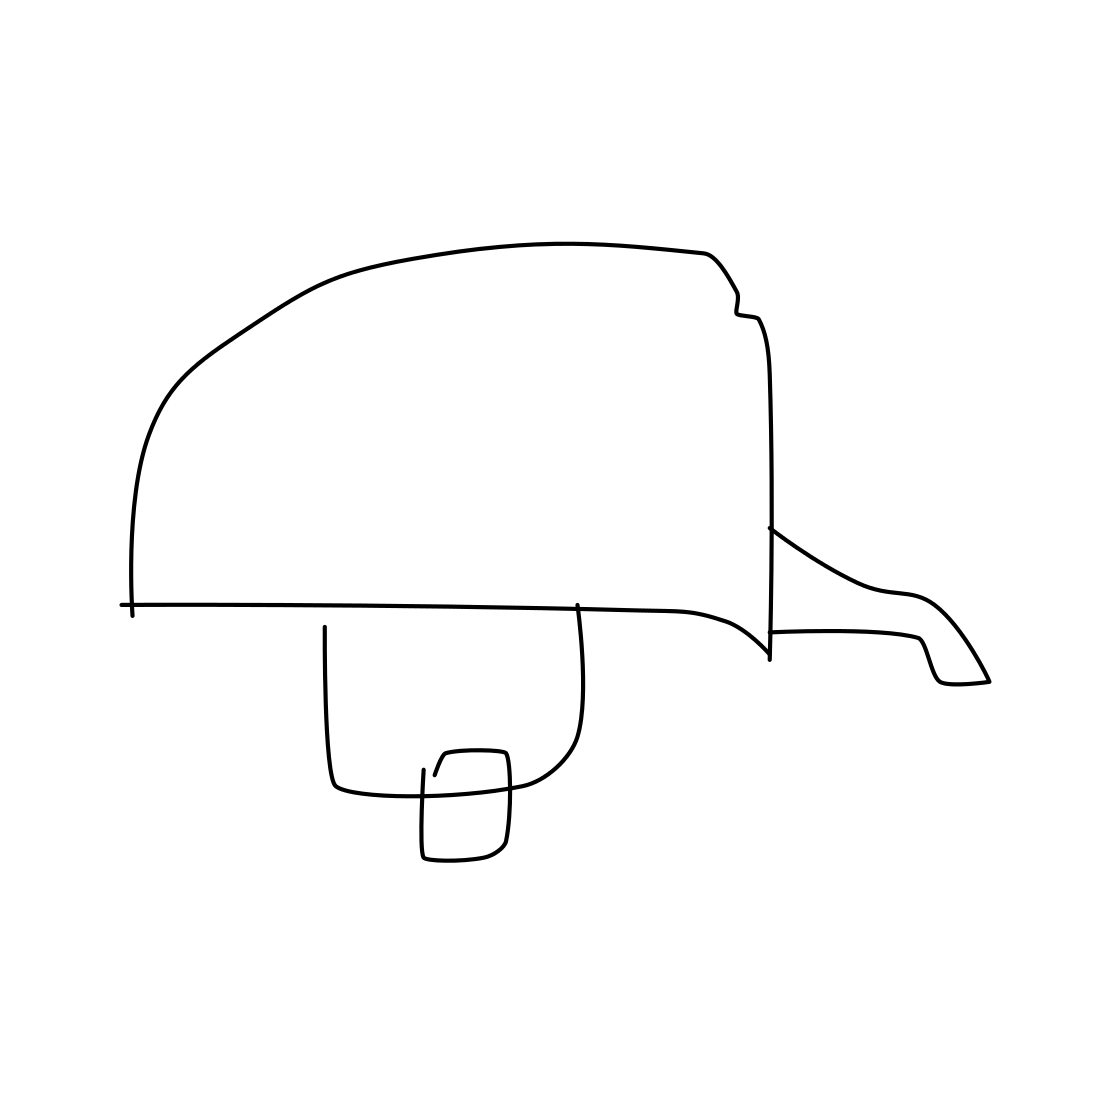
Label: helmet